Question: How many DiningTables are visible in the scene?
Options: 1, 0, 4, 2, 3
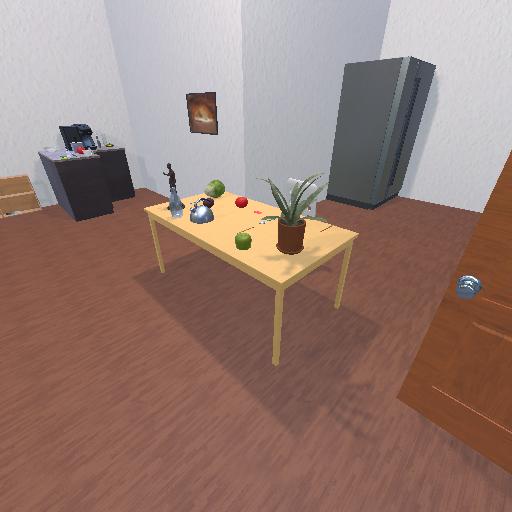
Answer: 1